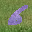
Label: 6